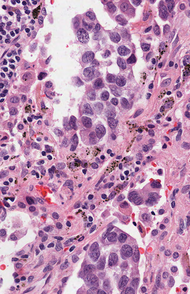
Tumor epithelial tissue: yes
Tumor-associated stroma tissue: yes
Normal tissue: no